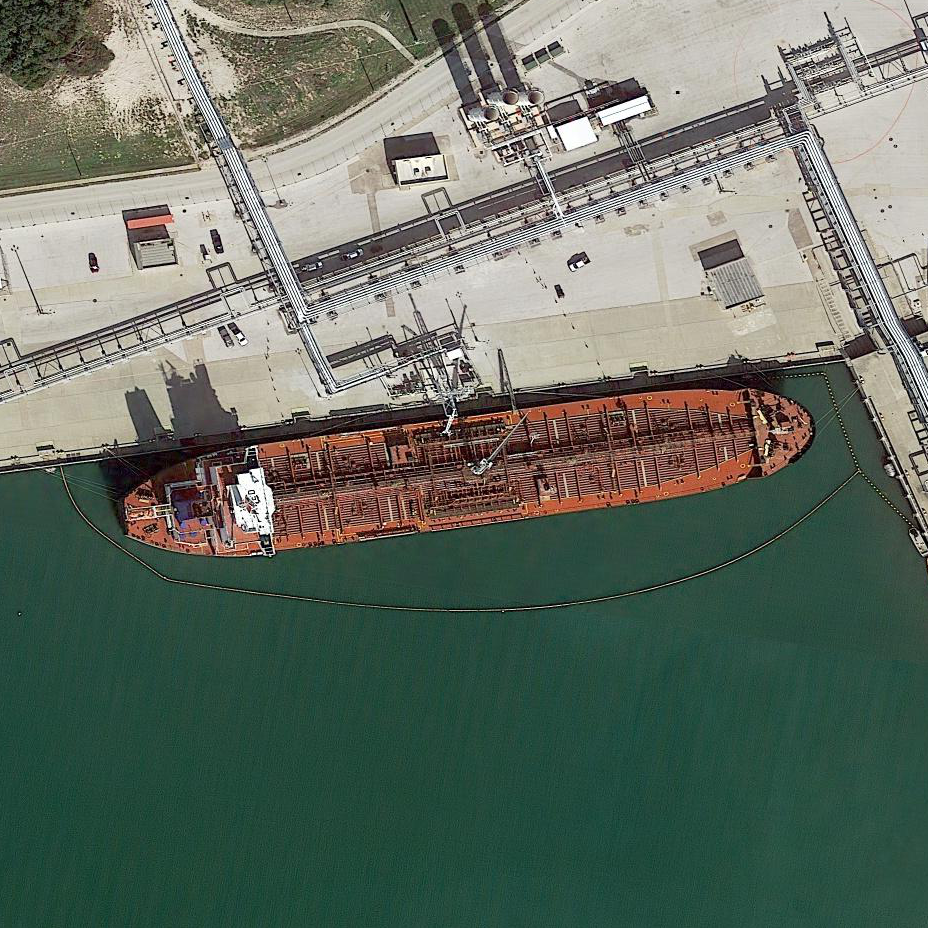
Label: civil